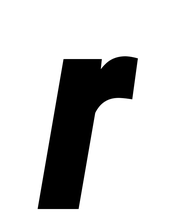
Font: Roboto-Italic_Condensed_ExtraBold_Italic